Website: lowes
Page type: customer-info-address
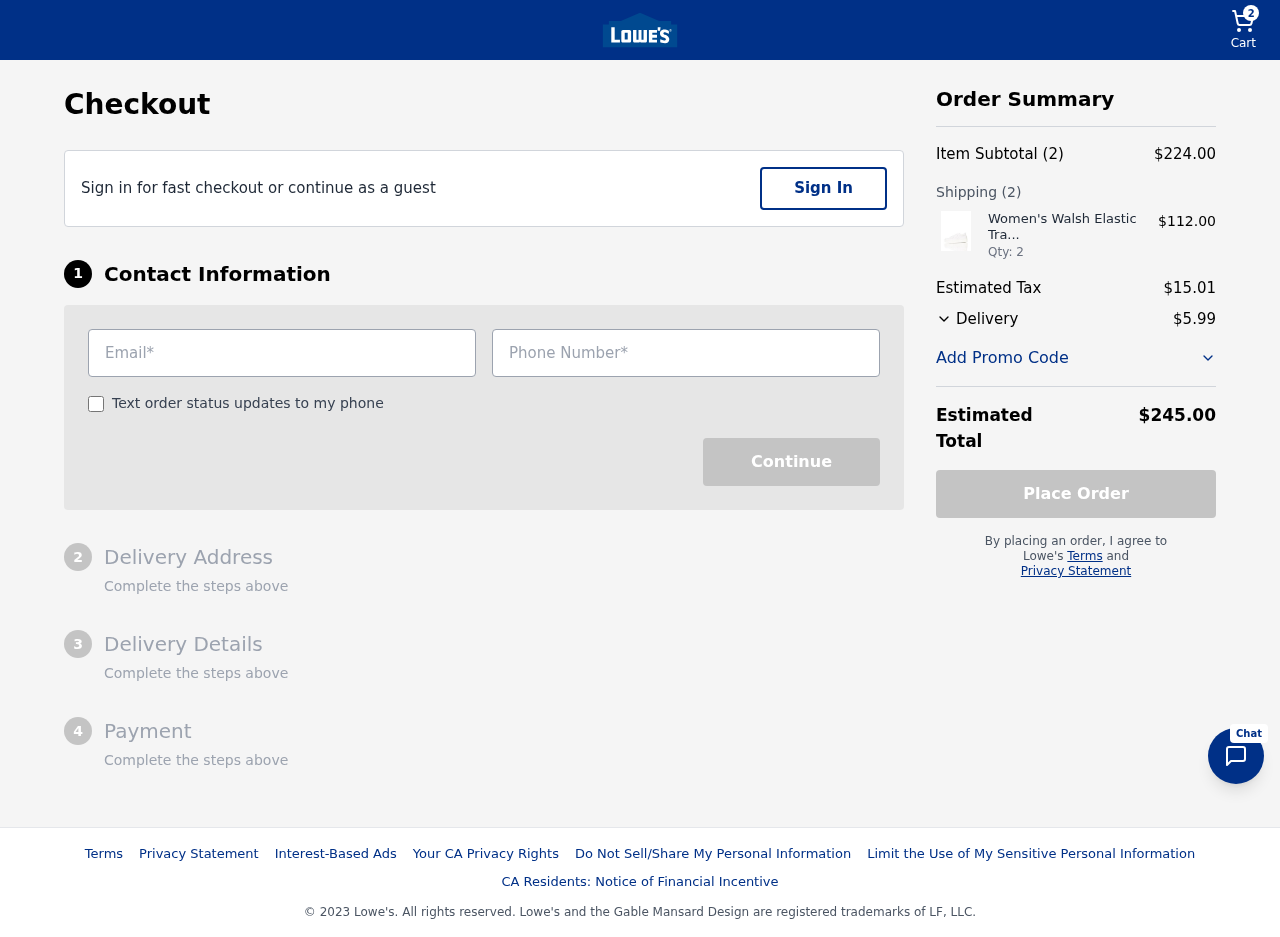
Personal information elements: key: PII_EMAIL
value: jeff.weber@hotmail.com
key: PII_PHONE
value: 3703934099
Product elements: key: PRODUCT1_NAME
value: Women's Walsh Elastic Trainer White (White) 5 UK (38 EU)
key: PRODUCT1_PRICE
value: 112
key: PRODUCT1_QUANTITY
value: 2
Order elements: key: ORDER_NUM_ITEMS
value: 2
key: ORDER_SUBTOTAL
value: $224.00
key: ORDER_NUM_ITEMS2
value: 2
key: ORDER_TAX
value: $15.01
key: ORDER_SHIPPING_COST
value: $5.99
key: ORDER_TOTAL
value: $245.00